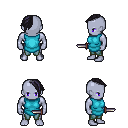
a pixel art fantasy rpg character, male body template, dark elf, purple skin, teal tunic, teal pants, raven long mohawk hairstyle, dagger, four views (front, back, left, right), 2x2 character sprite sheet, small pixel art, hard edges, no anti-aliasing